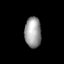
Tissue: lung
Cell type: Epithelial cells
Senescence score: 0.5594
Nuclear area (px): 489
Mean DAPI intensity: 156.869